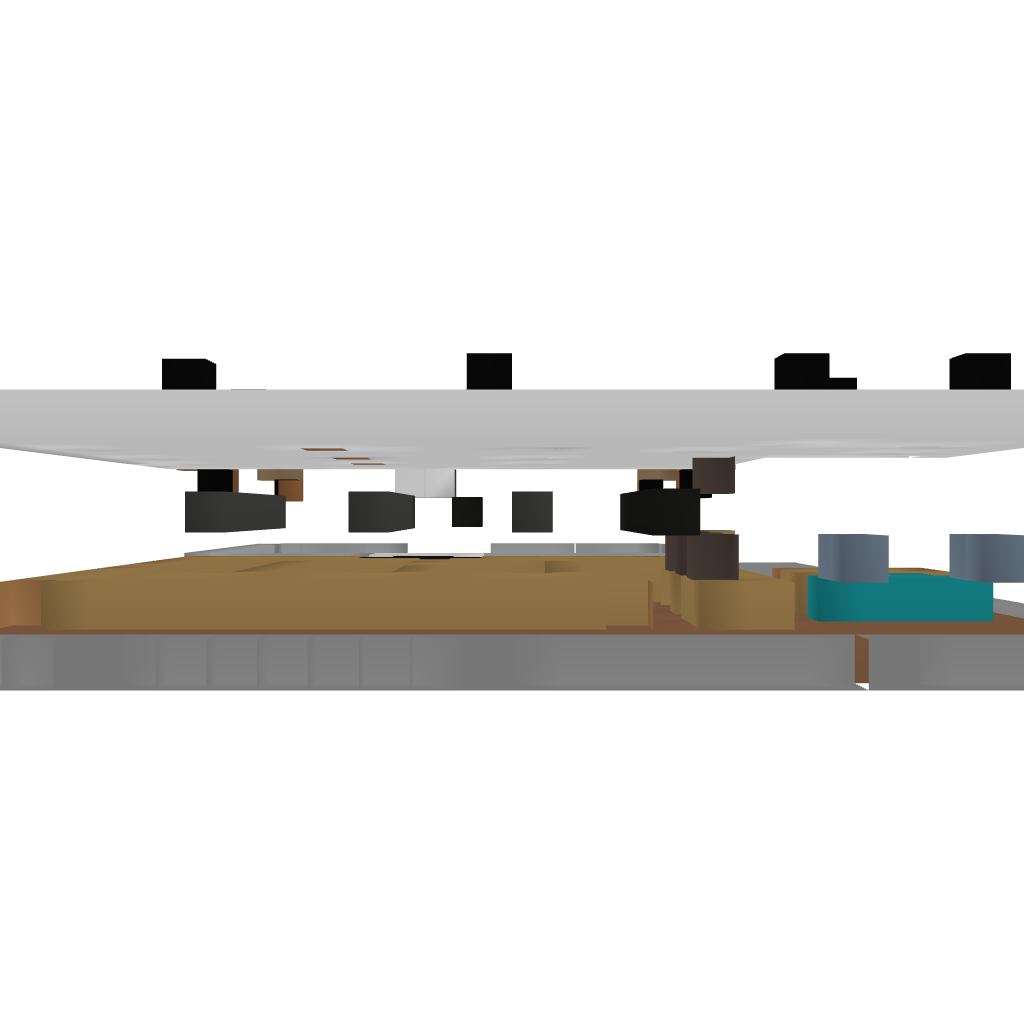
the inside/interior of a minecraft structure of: Minecraft Grocery Store